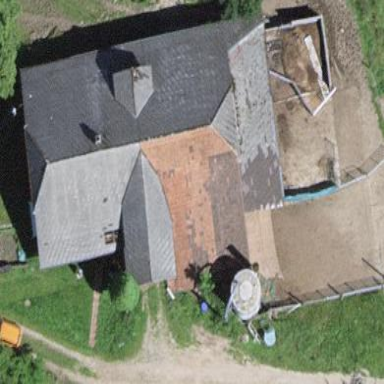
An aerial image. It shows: Farm building.